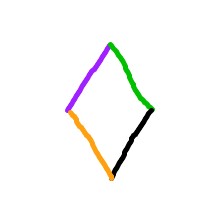
Shape: rhombus